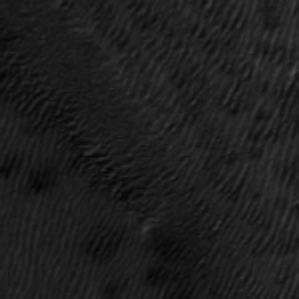
Label: frost